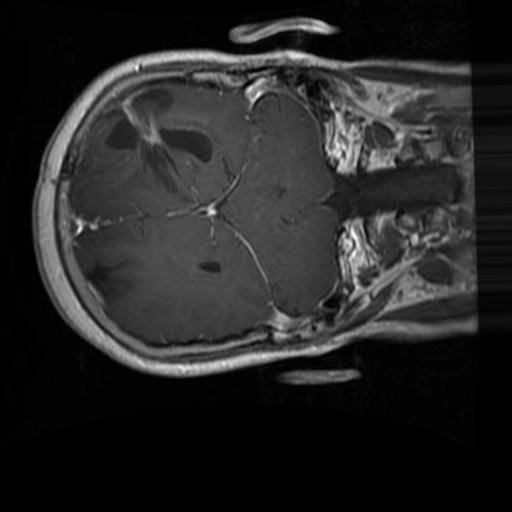
Label: brain_glioma